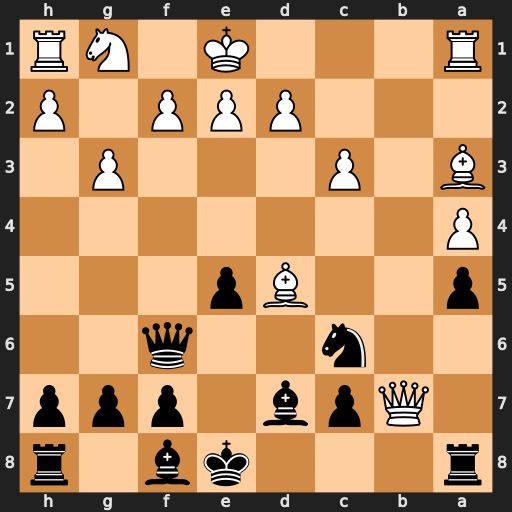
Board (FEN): r3kb1r/1Qpb1ppp/2n2q2/p2Bp3/P7/B1P3P1/3PPP1P/R3K1NR
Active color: b
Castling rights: KQkq
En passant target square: -
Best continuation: Rb8 Qxc7 Rc8